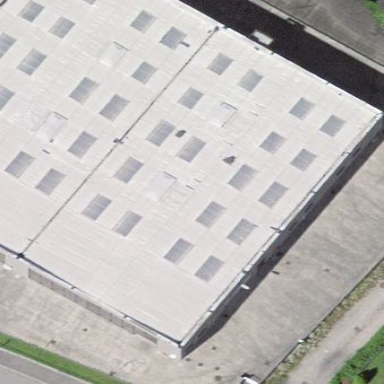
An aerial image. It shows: Industrial building.